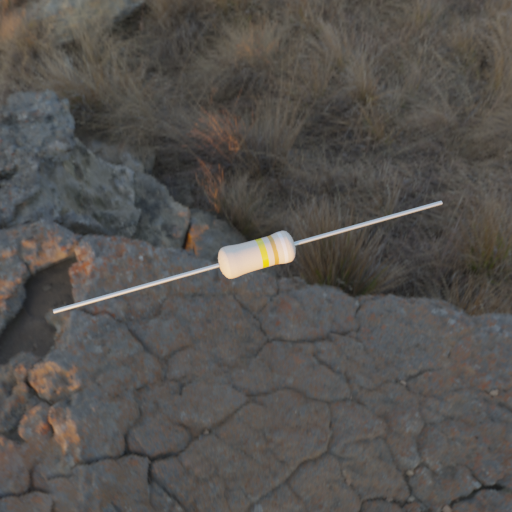
Resistor colour bands (in order): yellow, gold, white